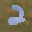
Label: 2